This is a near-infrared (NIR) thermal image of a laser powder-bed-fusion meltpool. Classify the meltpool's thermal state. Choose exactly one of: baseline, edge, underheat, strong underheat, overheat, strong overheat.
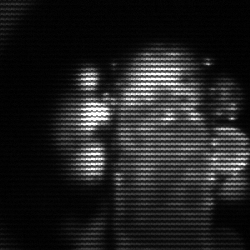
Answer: strong underheat